Field crop: maize
Growth stage: 2
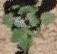
Species: chenopodium